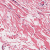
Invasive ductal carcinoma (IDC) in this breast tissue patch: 0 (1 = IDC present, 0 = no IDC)